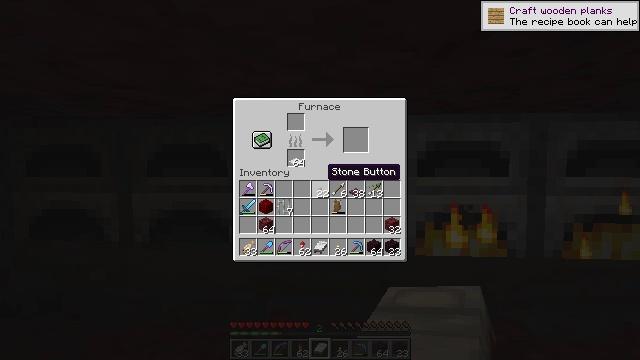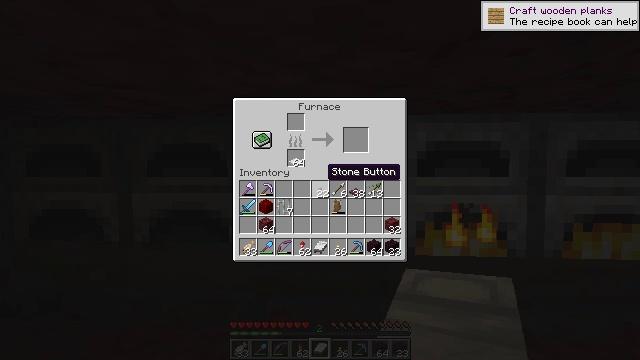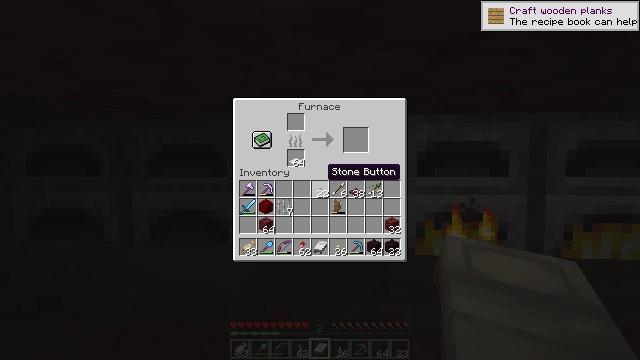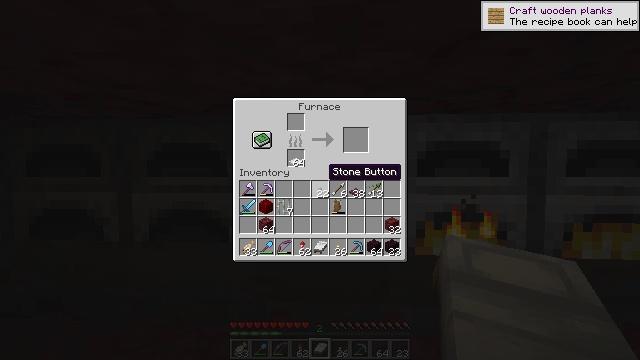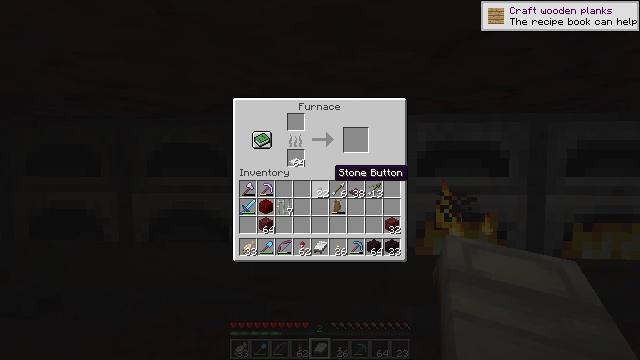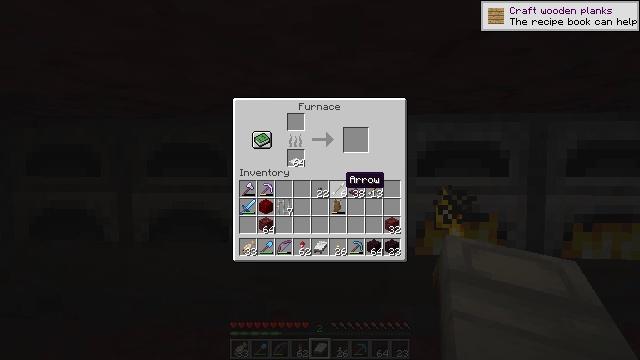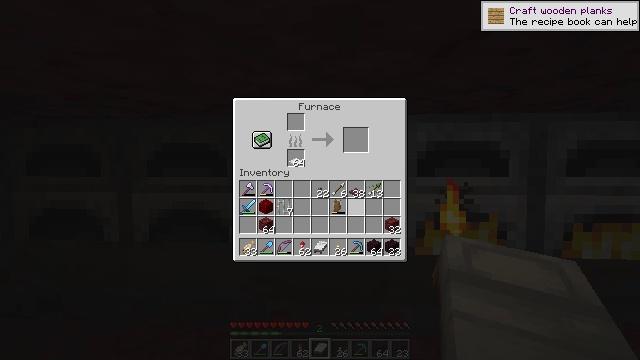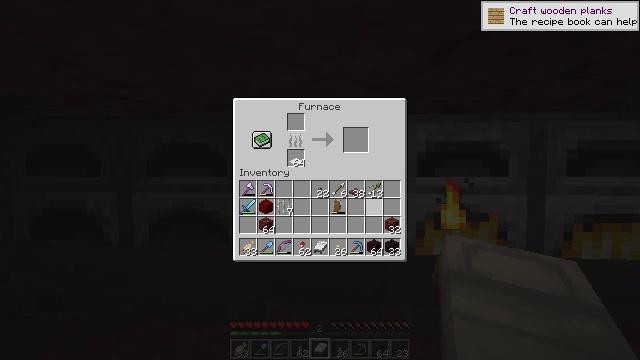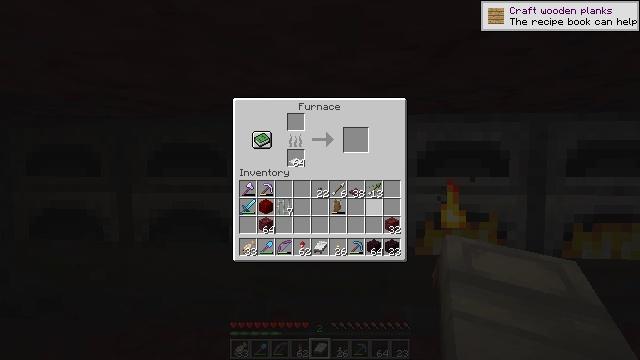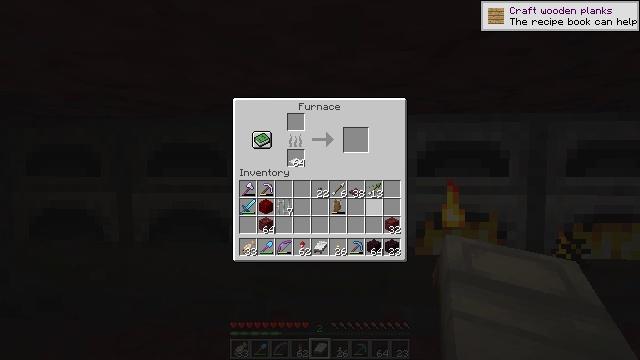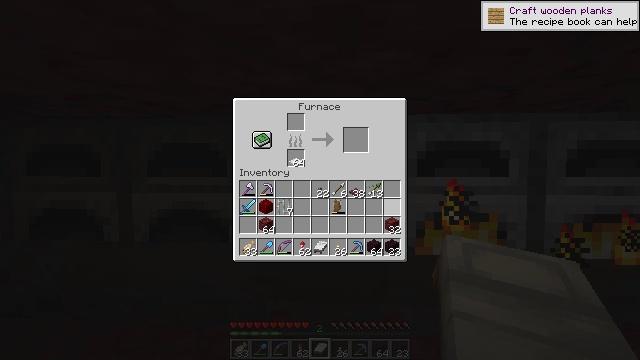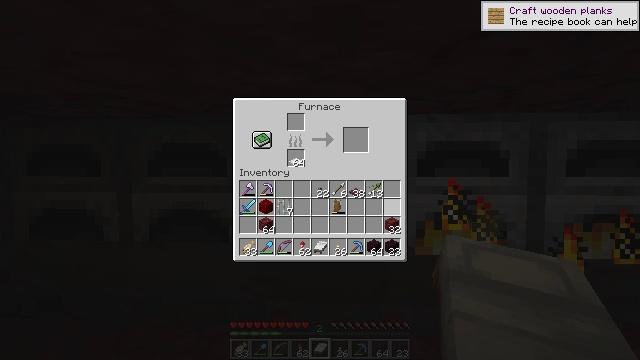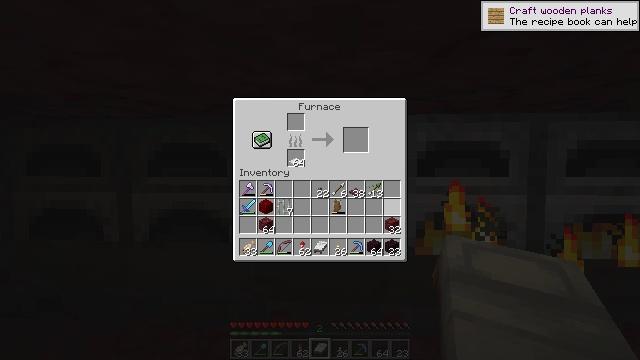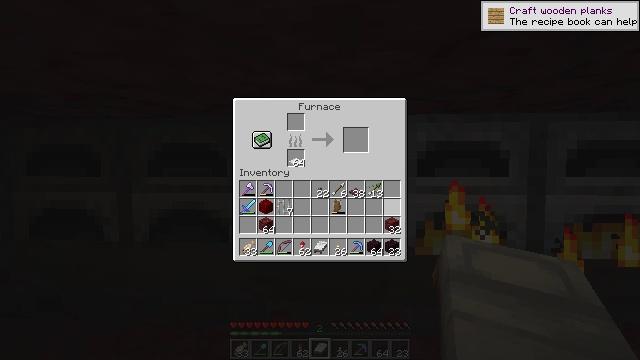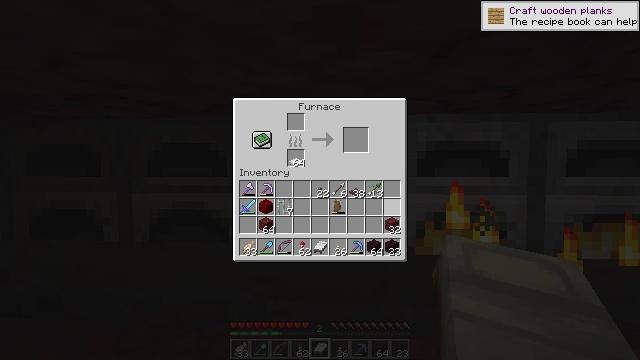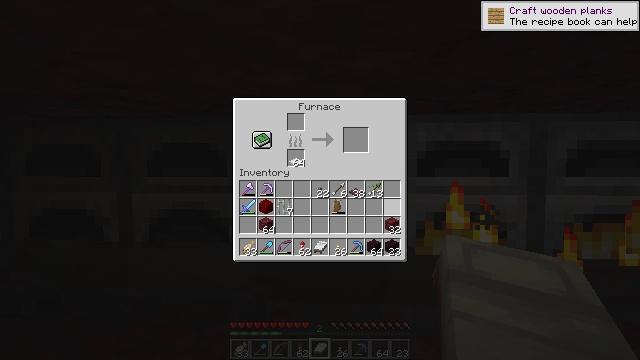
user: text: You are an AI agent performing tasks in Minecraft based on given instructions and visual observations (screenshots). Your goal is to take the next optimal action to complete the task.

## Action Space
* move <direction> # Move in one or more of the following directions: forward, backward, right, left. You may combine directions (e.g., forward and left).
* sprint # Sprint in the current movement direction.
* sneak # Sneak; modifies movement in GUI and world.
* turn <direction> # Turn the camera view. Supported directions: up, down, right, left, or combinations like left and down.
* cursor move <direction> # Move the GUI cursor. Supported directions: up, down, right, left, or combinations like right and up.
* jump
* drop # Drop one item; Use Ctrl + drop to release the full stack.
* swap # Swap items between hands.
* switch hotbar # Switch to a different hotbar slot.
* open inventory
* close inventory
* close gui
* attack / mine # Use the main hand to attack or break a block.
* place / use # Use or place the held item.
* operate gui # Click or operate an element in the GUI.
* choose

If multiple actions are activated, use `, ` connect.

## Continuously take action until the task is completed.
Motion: motion action
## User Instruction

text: Use netherrack in the furnace to get nether bricks.
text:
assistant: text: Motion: no_op
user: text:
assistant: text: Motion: no_op
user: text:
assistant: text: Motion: no_op
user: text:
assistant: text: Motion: no_op
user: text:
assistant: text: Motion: sneak, cursor move right
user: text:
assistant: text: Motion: sneak, cursor move right and down
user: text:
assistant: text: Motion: sneak, cursor move right and down
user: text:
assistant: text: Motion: sneak
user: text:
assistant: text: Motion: sneak
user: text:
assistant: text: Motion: sneak
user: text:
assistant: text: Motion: sneak
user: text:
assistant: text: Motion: sneak
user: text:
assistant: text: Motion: sneak
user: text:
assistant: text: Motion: sneak
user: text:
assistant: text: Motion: sneak
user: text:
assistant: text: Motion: sneak
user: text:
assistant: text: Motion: sneak
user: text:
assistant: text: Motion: sneak, cursor move right and down
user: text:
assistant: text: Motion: sneak, cursor move left
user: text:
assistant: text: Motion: sneak, cursor move left
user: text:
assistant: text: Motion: sneak, cursor move left
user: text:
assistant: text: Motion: sneak
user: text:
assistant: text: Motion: sneak
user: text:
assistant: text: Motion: sneak
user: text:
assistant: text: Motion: sneak
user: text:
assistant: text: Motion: sneak
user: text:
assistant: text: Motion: sneak, choose
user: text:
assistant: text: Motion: sneak, choose
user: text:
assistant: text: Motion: sneak
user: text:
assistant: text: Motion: sneak